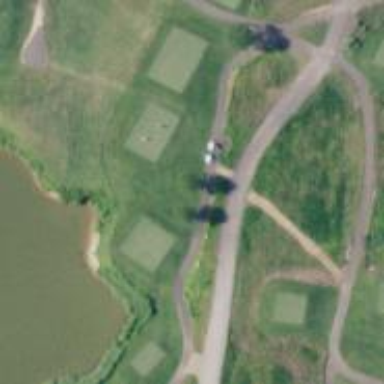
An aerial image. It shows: Footway that resembles golf path.